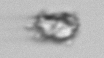
Label: detritus_transparent